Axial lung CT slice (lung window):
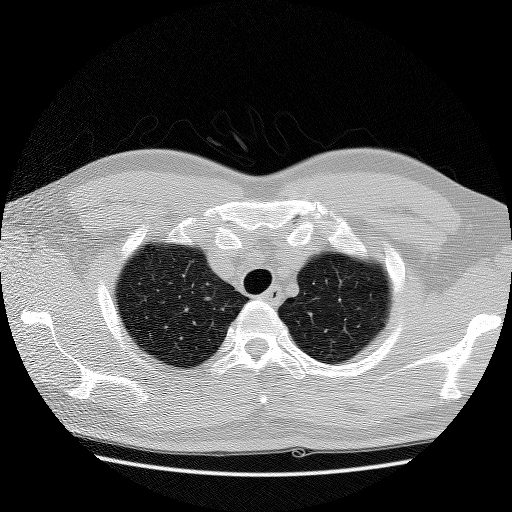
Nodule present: no